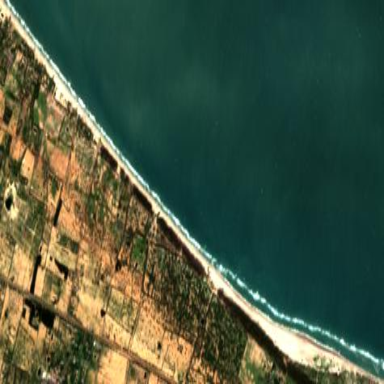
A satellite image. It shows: Beautiful beach with natural surroundings.